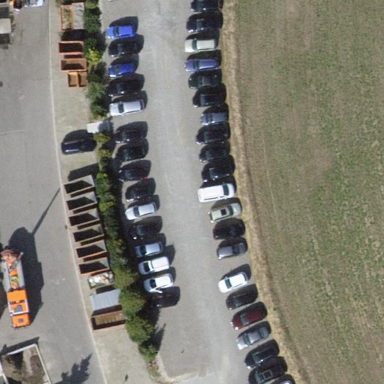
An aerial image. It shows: Parking area with compacted surface.